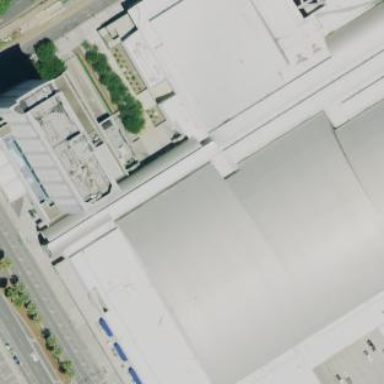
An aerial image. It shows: Building with flat white roof.